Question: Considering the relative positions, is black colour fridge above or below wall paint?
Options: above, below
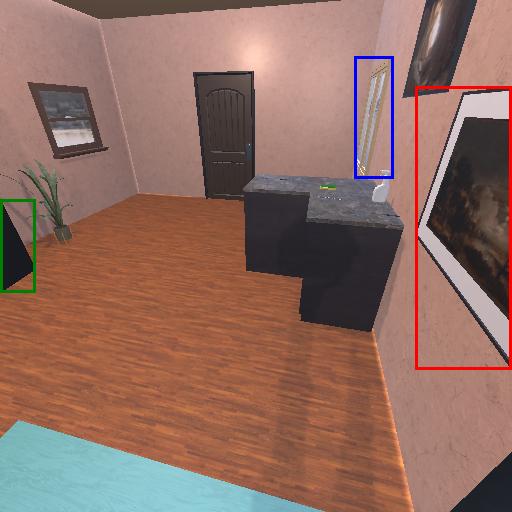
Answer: above